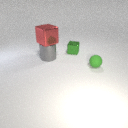
large gray metal cylinder to the left of small green metal cube